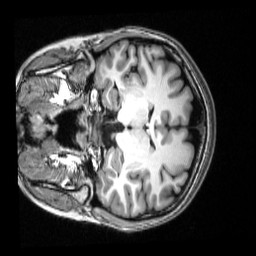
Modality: T1w
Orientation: coronal
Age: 21
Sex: female
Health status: healthy
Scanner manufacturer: siemens
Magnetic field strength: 3 T
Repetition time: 2.53 s
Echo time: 0.00339 s